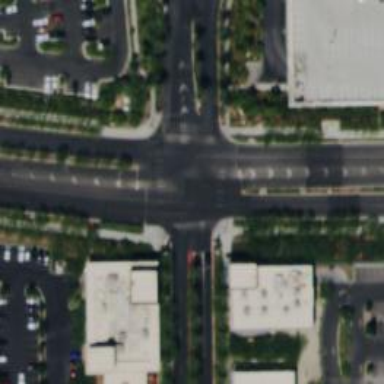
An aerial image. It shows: Solid stop line on the road.